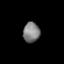
Tissue: lung
Cell type: Endothelial cells
Senescence score: 0.6396
Nuclear area (px): 327
Mean DAPI intensity: 128.45